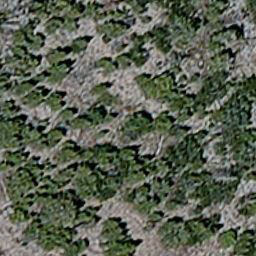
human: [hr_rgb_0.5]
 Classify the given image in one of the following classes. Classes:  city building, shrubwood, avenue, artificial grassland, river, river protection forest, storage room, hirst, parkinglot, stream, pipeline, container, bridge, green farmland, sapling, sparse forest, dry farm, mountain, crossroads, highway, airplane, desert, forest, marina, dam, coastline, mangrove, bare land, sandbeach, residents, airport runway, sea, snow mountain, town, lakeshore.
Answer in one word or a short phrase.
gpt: sparse forest